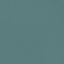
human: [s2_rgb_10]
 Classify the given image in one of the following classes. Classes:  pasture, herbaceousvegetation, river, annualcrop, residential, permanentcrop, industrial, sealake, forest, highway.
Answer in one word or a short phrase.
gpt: SeaLake